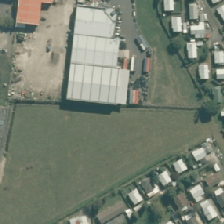
Land cover: urban_parkland